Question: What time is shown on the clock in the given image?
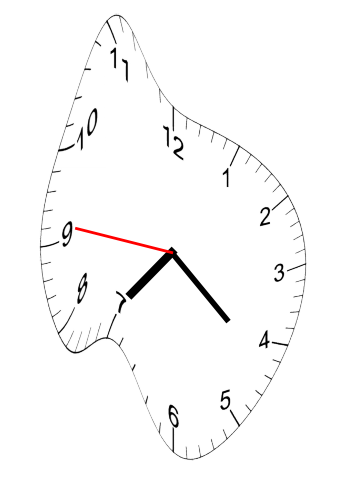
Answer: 07:21:46